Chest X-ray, AP view. Patient: 40 years old, sex M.
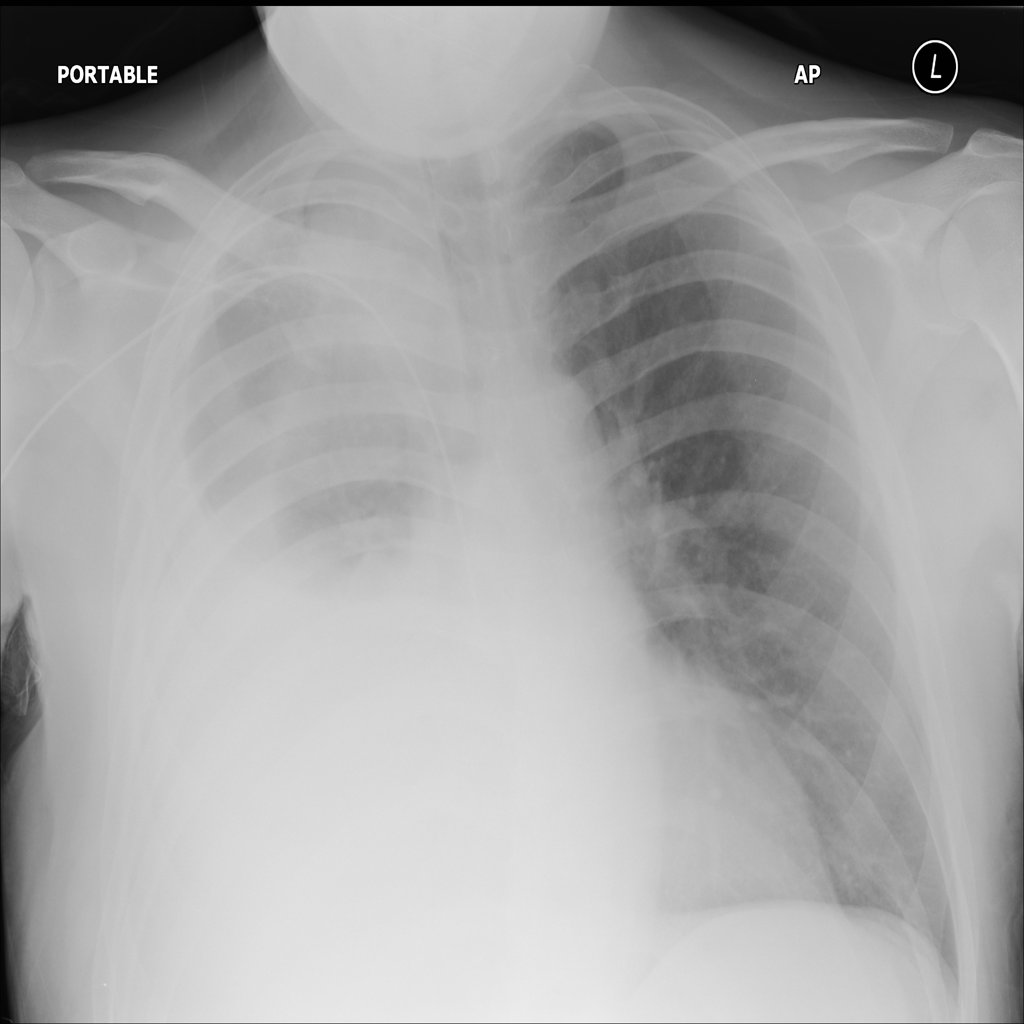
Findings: Effusion, Mass